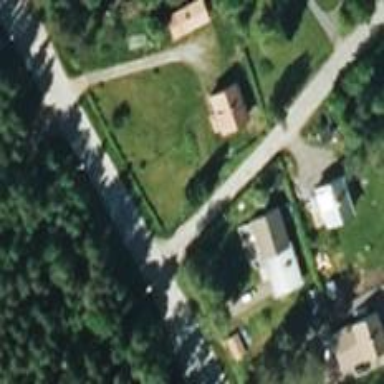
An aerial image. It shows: Road with "give way" sign.